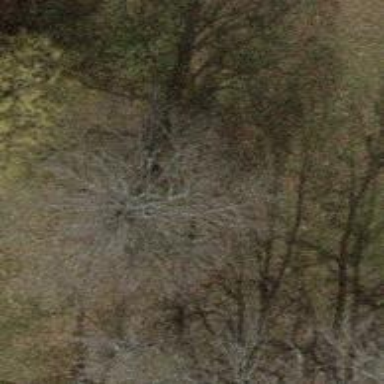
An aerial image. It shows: Evergreen needle-leaved tree.